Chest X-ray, PA view. Patient: 59 years old, sex M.
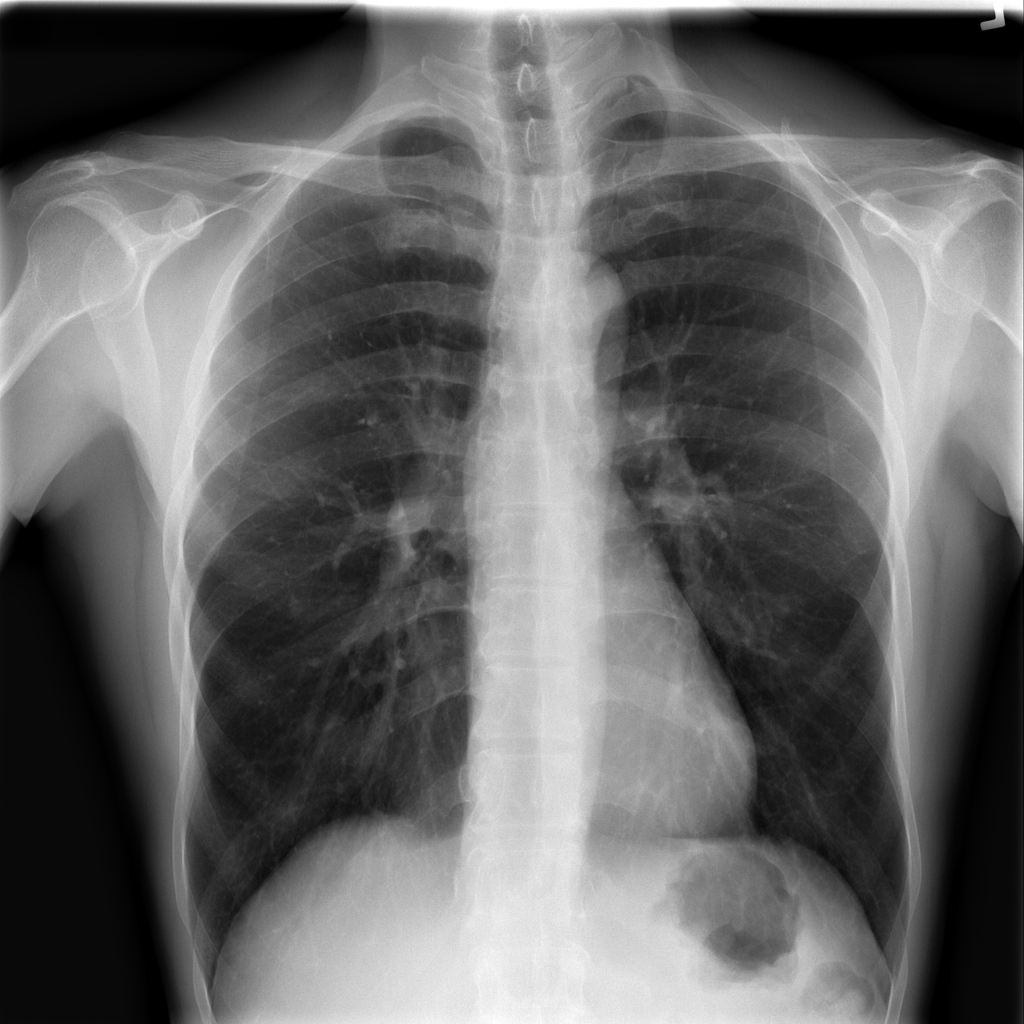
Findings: No Finding